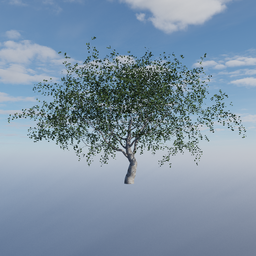
Label: nature